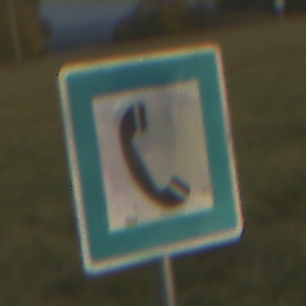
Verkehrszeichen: Fernsprecher
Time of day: SunriseSunset
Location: Outdoor (Nature)
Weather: PartlyCloudy
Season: NotSpecified
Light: Natural